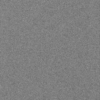
Label: dusty